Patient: sex M, age 69
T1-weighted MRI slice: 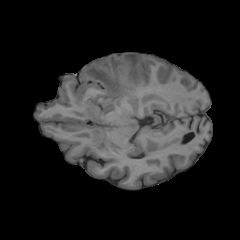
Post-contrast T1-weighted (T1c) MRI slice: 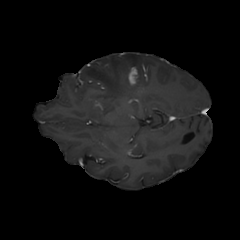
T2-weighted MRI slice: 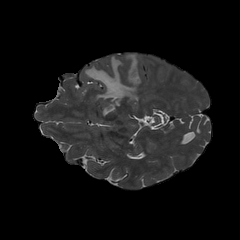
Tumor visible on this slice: yes
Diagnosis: Glioblastoma, IDH-wildtype
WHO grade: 4